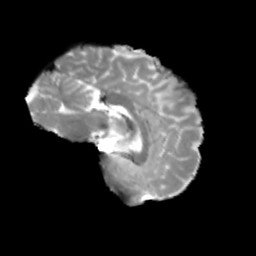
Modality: T2w
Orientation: sagittal
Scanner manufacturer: siemens
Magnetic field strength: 3 T
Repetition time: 4 s
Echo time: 0.0594 s